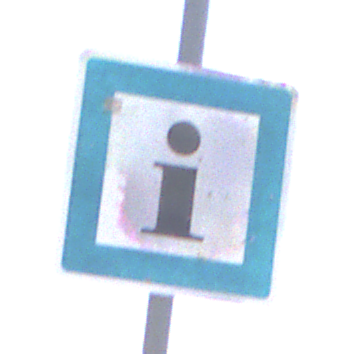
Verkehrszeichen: Informationsstelle
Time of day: Midday
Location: Outdoor (Nature)
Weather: PartlyCloudy
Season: NotSpecified
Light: Natural